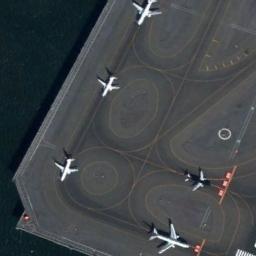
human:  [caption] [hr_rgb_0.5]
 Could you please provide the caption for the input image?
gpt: Five airplanes are parked on the runway .

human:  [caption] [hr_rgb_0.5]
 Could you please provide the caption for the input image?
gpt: Five aircraft were parked on the ground .

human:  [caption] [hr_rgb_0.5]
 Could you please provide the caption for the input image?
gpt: Five planes on the runways and the lawn beside .

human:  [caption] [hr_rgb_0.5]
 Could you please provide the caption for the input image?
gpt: Four planes are on the runway of the airport .

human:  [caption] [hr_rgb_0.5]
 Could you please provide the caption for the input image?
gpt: Five airplanes were parked on the deck of the ship .